Interaction volume radius: 10 \u00c5
Interaction volume height: 15 \u00c5
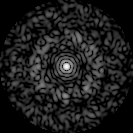
Disorder parameter: 0.8618